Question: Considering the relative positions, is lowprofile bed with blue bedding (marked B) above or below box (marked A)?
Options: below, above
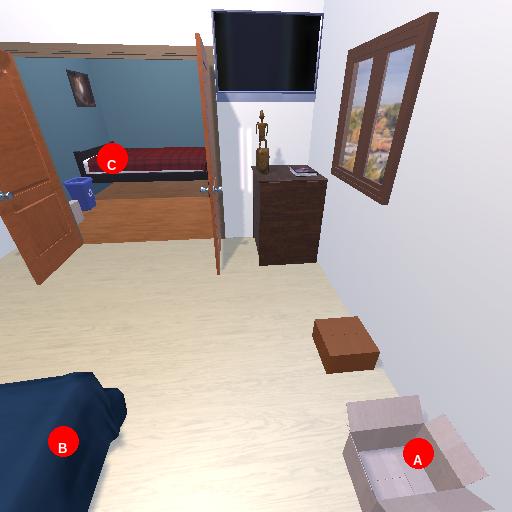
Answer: below